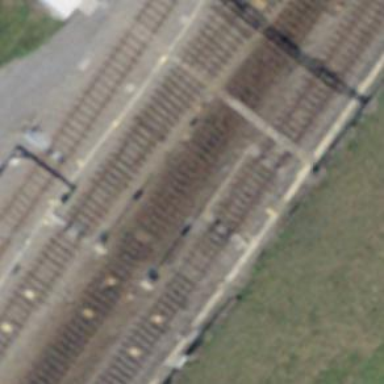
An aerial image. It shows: Railway switch.